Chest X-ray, PA view. Patient: 39 years old, sex M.
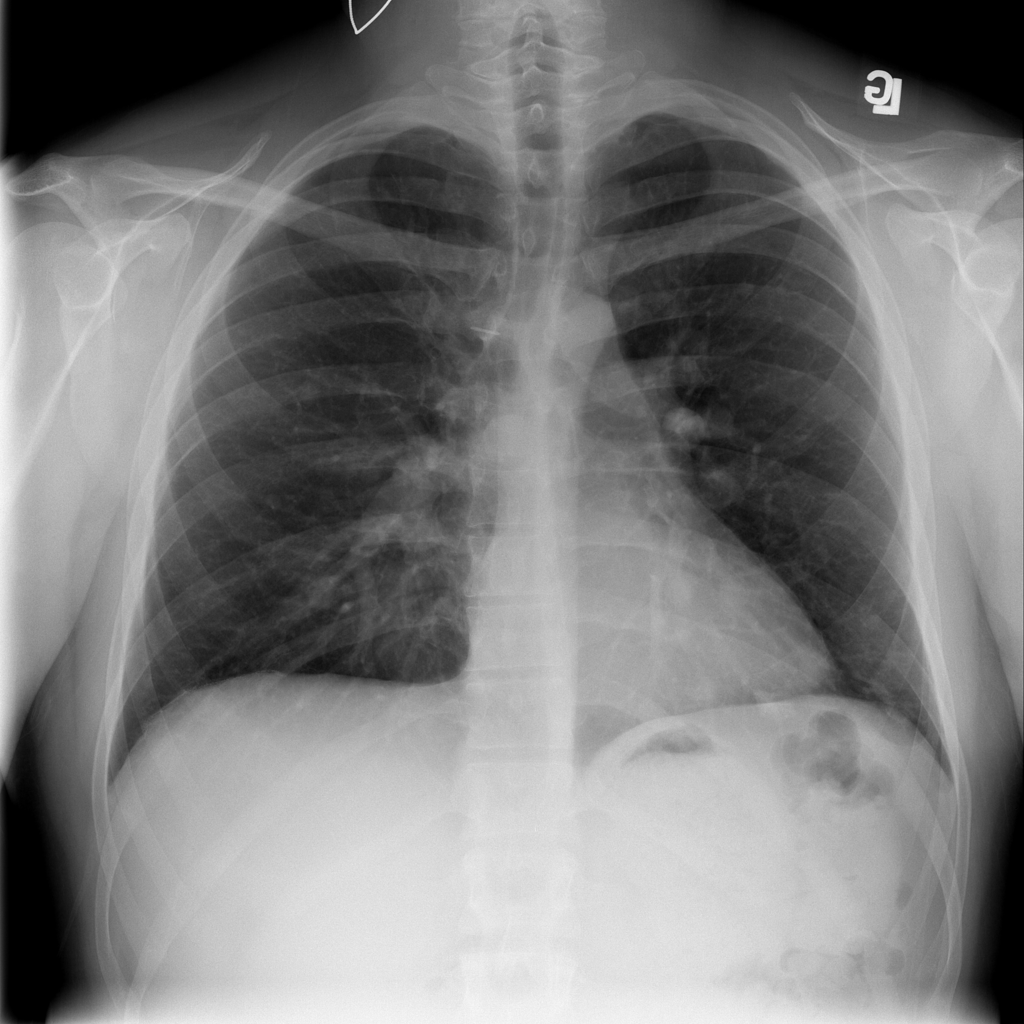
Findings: No Finding